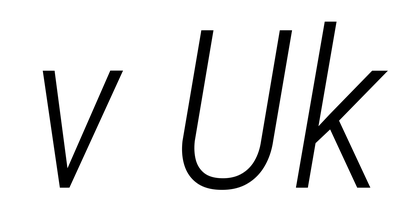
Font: Roboto-Italic_Condensed_Light_Italic